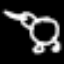
Label: frog